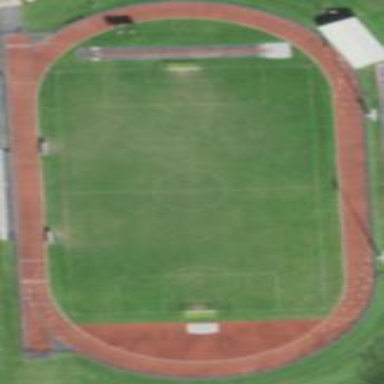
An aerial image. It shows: Athletics track located in leisure land area.